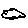
Label: cloud